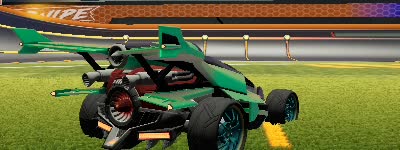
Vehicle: aftershock